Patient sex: M
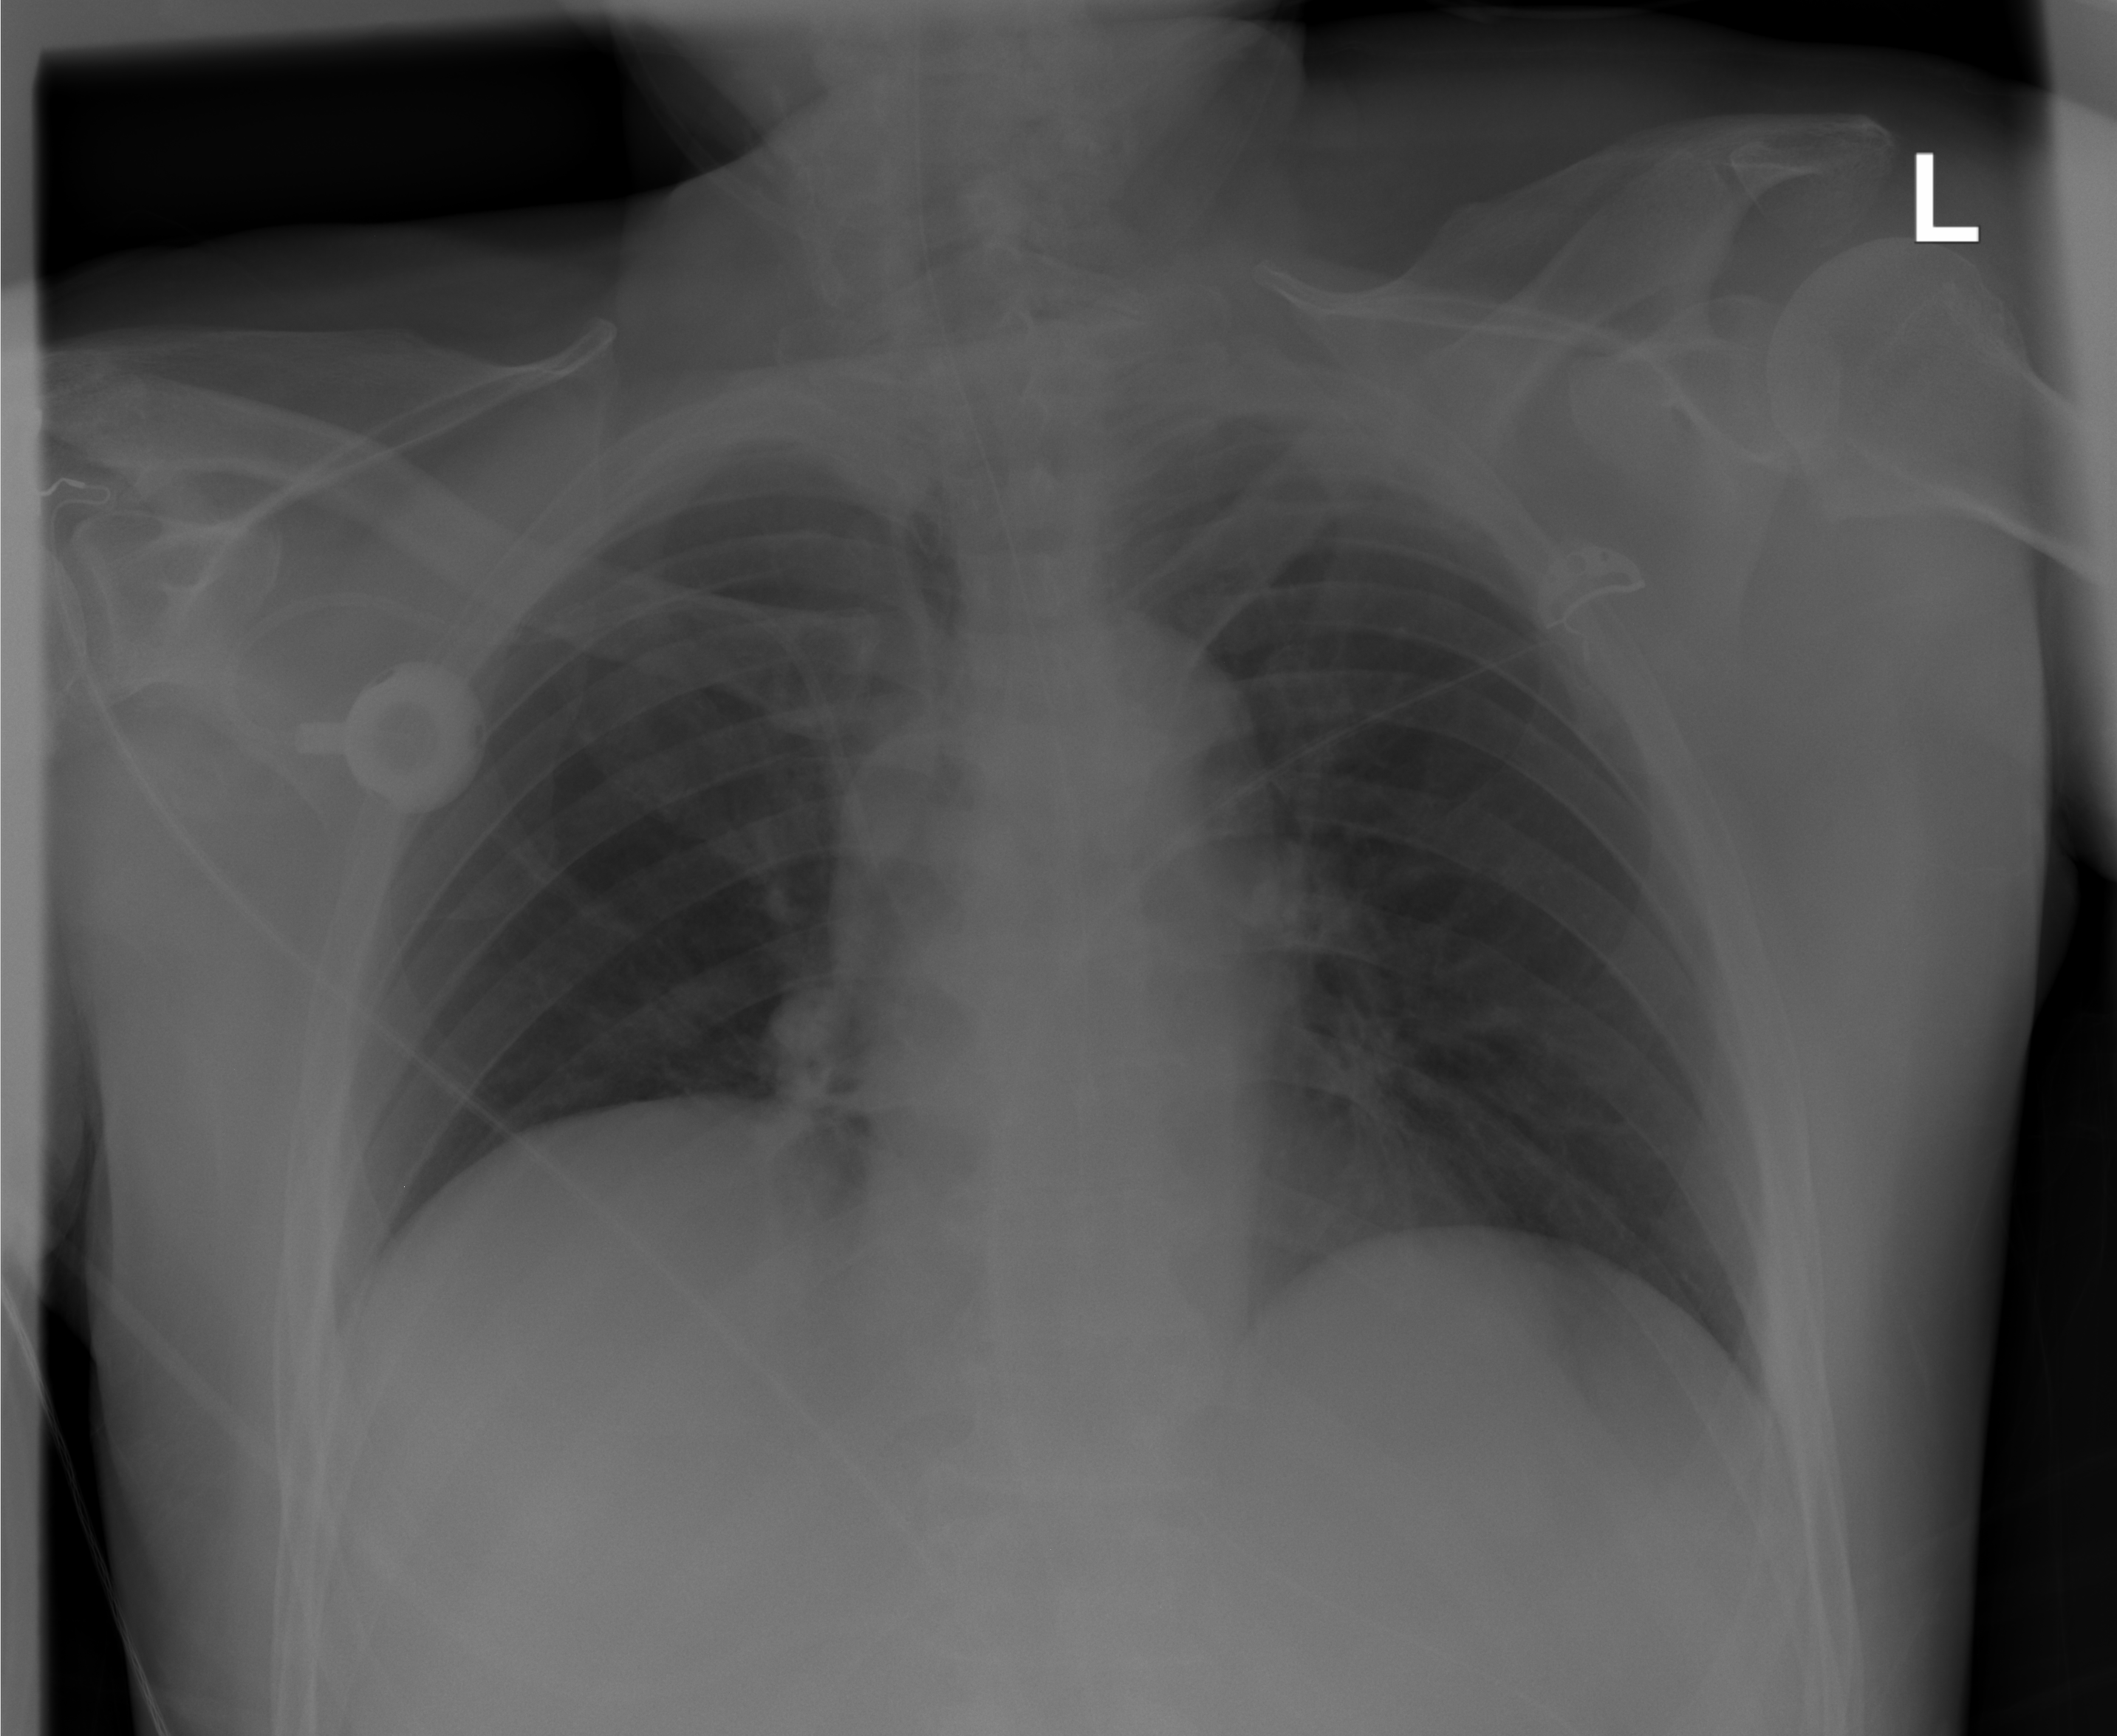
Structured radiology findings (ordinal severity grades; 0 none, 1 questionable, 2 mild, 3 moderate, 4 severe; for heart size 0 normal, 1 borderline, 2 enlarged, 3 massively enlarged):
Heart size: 0
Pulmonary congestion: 2
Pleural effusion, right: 0
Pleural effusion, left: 0
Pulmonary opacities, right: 0
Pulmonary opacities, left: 0
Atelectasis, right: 0
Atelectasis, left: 0